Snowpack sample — Snodgrass Mountain, Crested Butte, Colorado (2/4/25, 12:06 PM MST)
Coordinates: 38.923, -106.968
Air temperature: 35 °F
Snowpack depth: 80 cm
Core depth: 80 cm
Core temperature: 32 °F
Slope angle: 14°, slope face: 78°
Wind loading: low
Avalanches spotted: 0
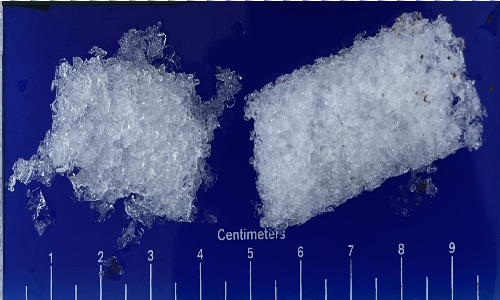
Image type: core
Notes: No avalanches nearby, unusually warm weather for the last month reported by residents, Collected 25 yards from treeline